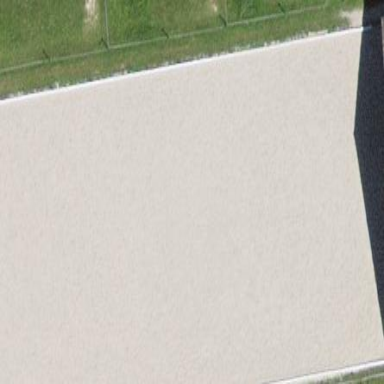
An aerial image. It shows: Equestrian pitch for leisure land activities.